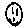
Label: smiley face